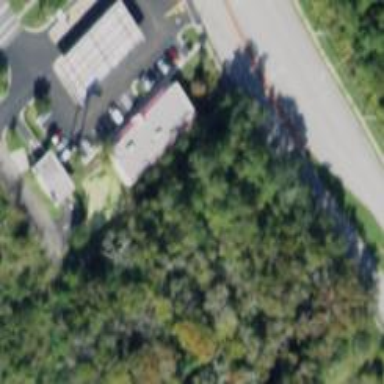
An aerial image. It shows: Convenience shop.